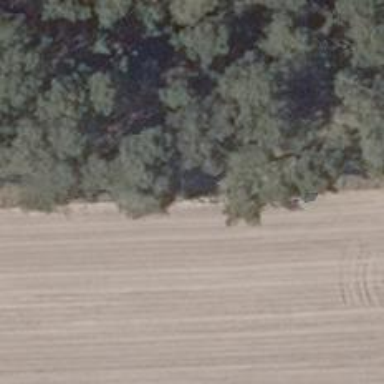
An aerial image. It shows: Hunting stand.